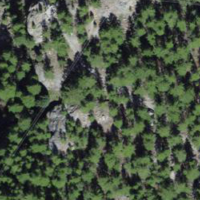
EUNIS habitat code: 41
Species observed at this site:
Rumex alpinus
Phoenicurus phoenicurus
Ficedula hypoleuca